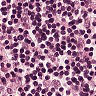
Metastatic tissue present: no